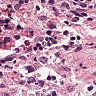
Metastatic tissue present: no